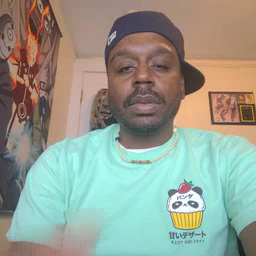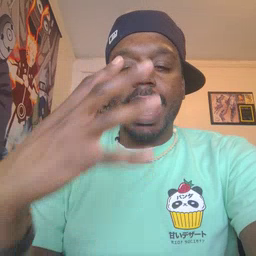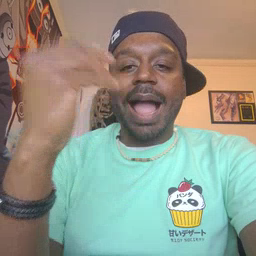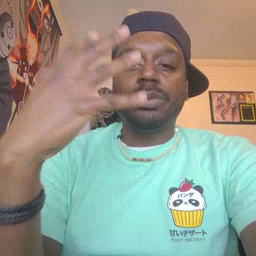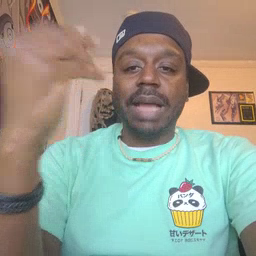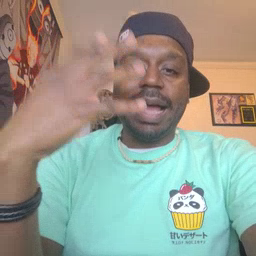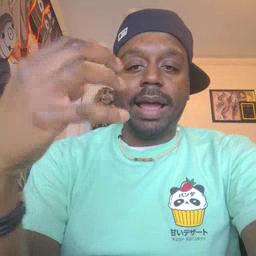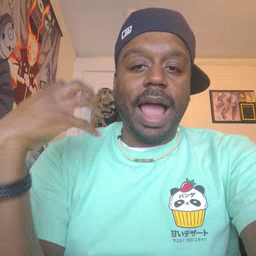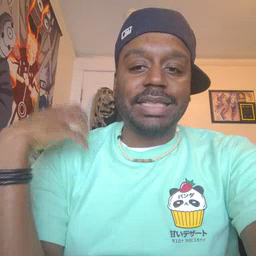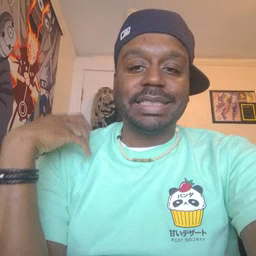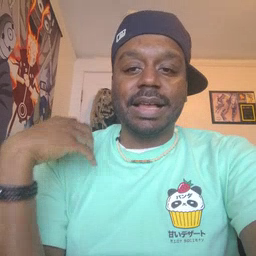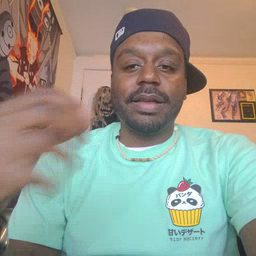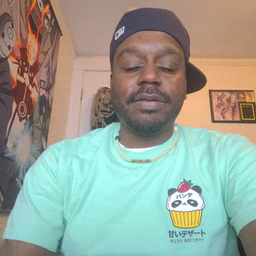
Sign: outside